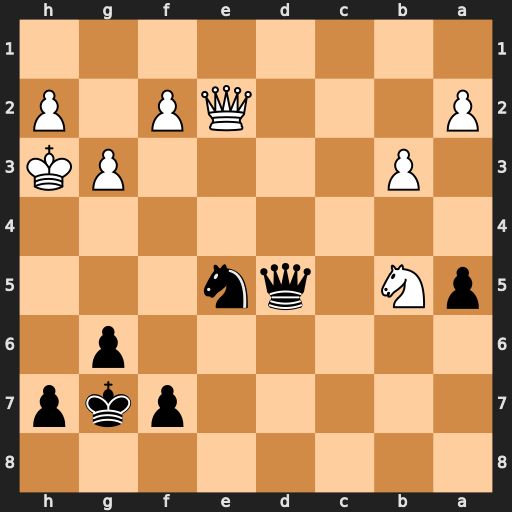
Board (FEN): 8/5pkp/6p1/pN1qn3/8/1P4PK/P3QP1P/8
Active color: b
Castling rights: -
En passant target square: -
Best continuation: Nf3 Qxf3 Qxf3